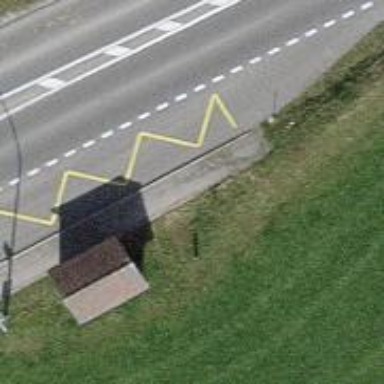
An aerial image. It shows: Bus stop with sheltered platform for public transport.